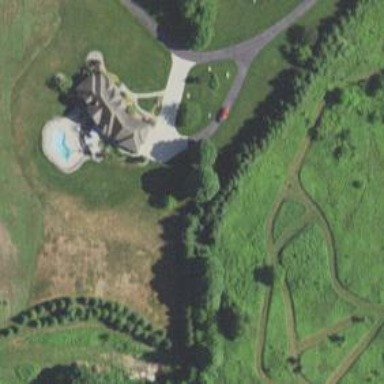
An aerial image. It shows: Driveway leading to service road.